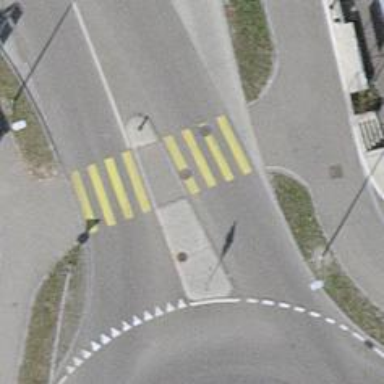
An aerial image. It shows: Asphalt road with uncontrolled zebra crossing. The crossing includes central island.